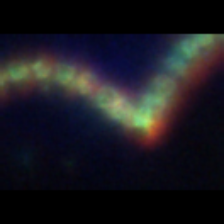
Taxon: Chaetoceros
Group: Diatoms